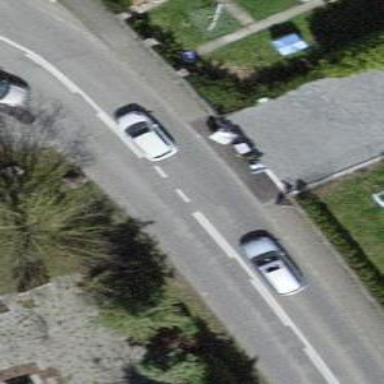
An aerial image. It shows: Sidewalk along the footway.